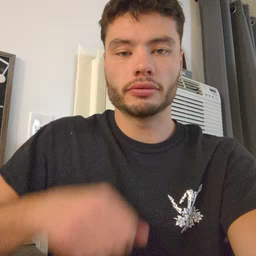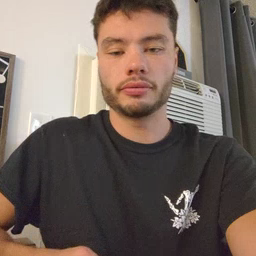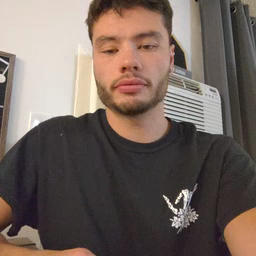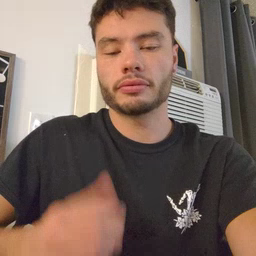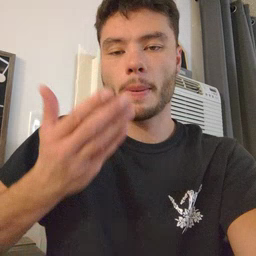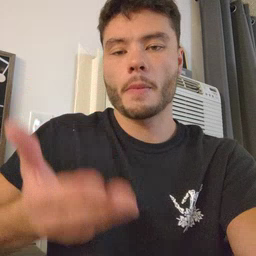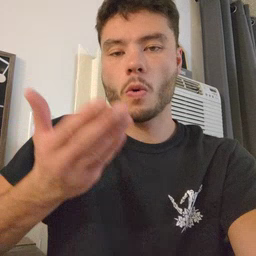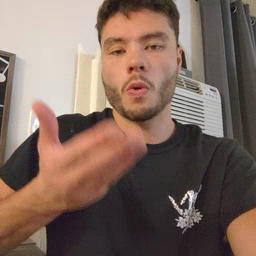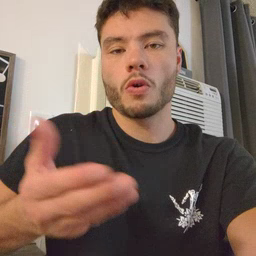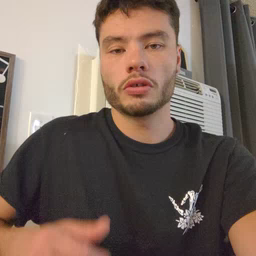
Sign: boat